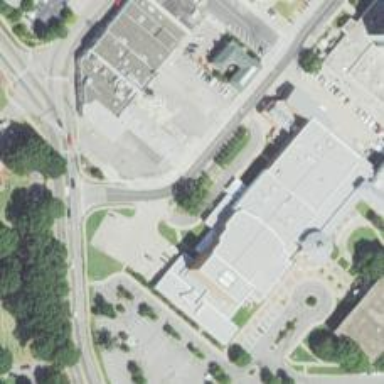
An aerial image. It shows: Public building.